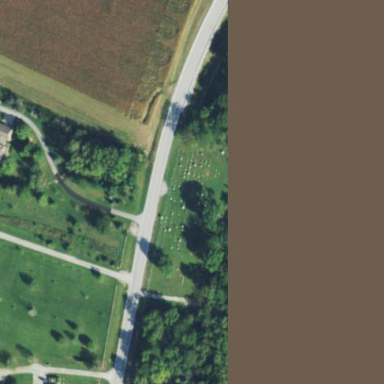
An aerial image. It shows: Graveyard.